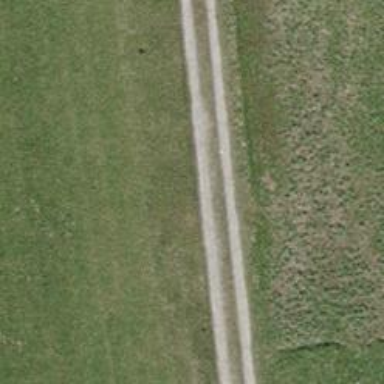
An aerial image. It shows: Track with grade3 tracktype.